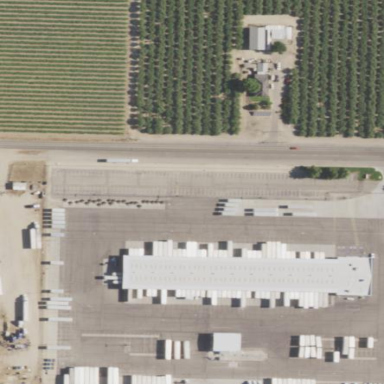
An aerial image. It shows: Industrial area designated as freight truck terminal.